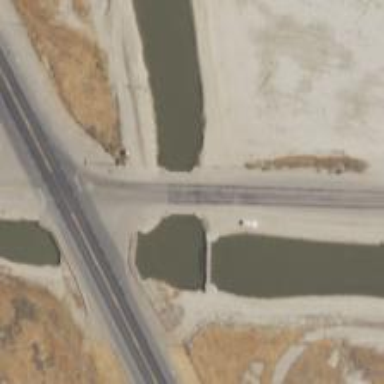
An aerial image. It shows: Culvert tunnel.